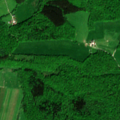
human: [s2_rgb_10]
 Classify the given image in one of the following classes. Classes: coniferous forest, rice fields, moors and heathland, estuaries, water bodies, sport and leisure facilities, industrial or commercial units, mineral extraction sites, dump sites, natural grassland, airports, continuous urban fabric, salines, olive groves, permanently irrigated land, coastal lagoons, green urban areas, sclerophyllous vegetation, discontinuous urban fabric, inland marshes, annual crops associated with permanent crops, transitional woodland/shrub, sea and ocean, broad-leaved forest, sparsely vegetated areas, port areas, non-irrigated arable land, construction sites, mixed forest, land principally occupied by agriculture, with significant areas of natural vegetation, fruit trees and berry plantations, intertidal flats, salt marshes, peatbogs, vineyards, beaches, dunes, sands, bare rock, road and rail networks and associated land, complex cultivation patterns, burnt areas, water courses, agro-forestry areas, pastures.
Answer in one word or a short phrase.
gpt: pastures, complex cultivation patterns, broad-leaved forest, mixed forest